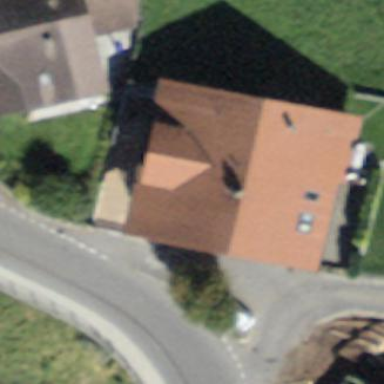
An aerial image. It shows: Residential building.